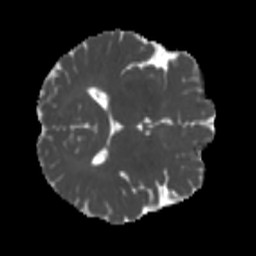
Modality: MD
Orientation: axial
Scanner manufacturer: siemens
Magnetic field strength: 3 T
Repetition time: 4 s
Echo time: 0.0594 s